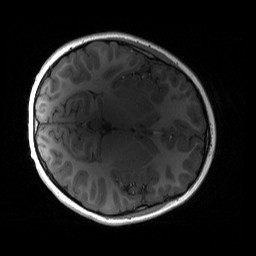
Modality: T1w
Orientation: axial
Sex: male
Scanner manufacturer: siemens
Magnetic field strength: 3 T
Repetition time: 1.9 s
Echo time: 0.00243 s